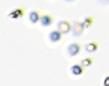
Label: Phaeocystis